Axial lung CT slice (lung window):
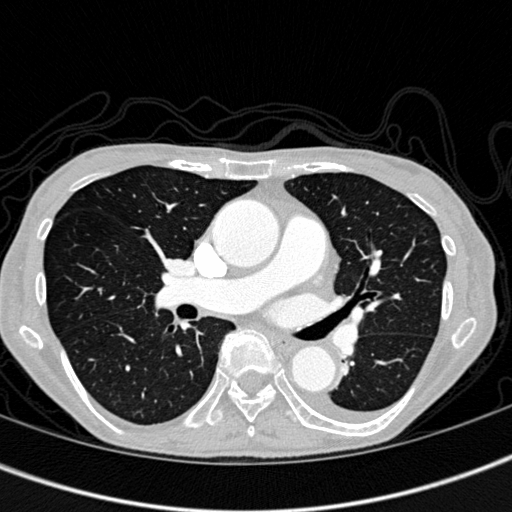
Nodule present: no